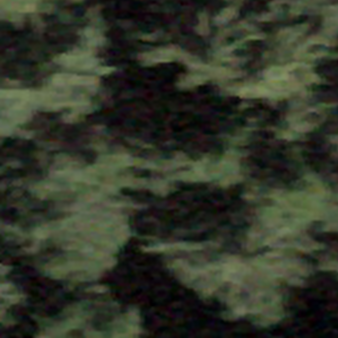
Label: other